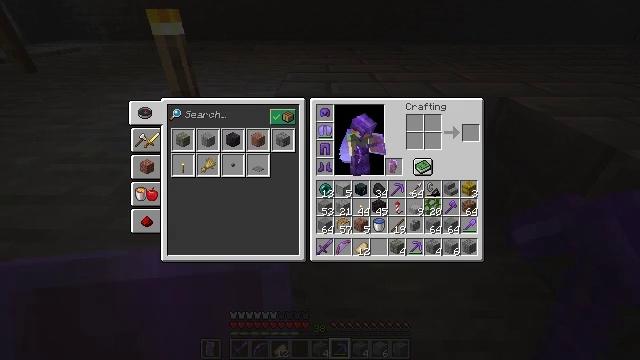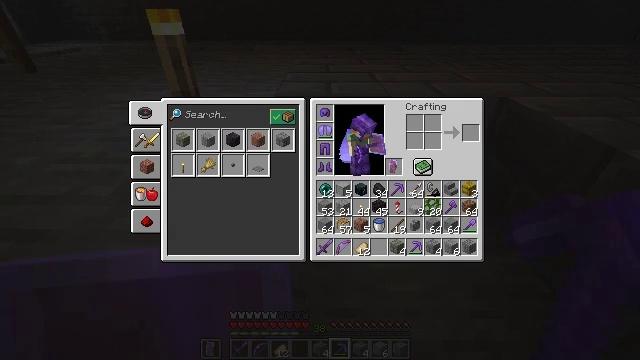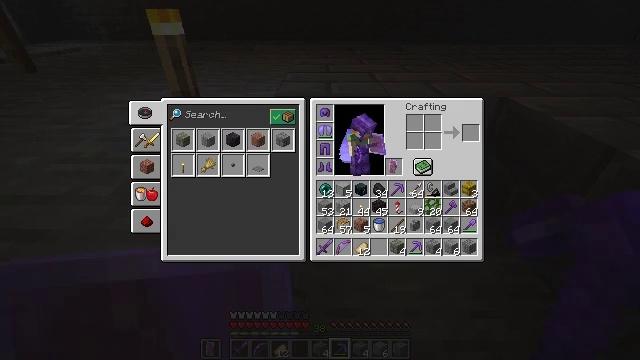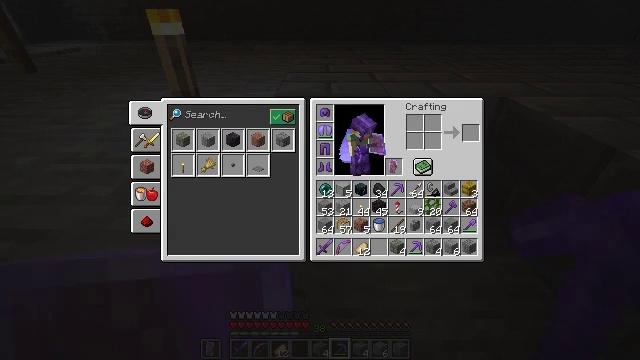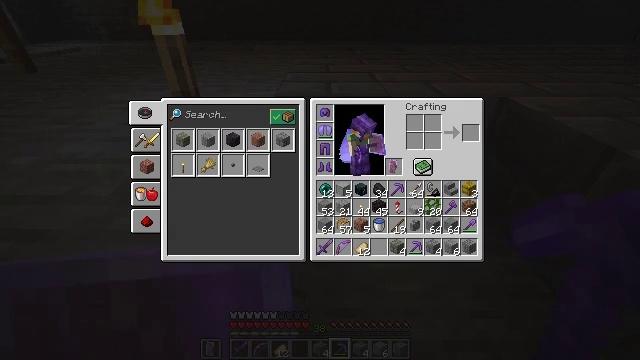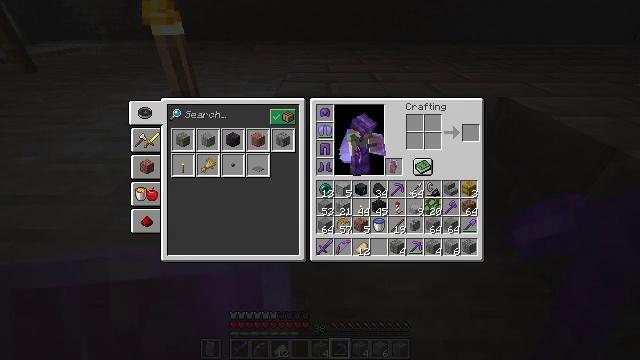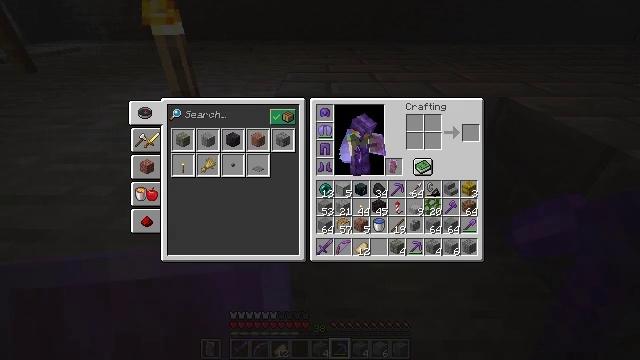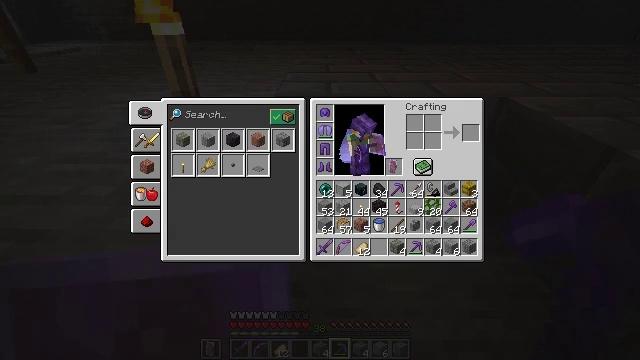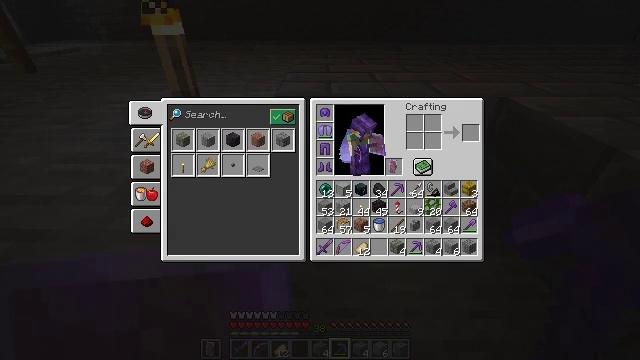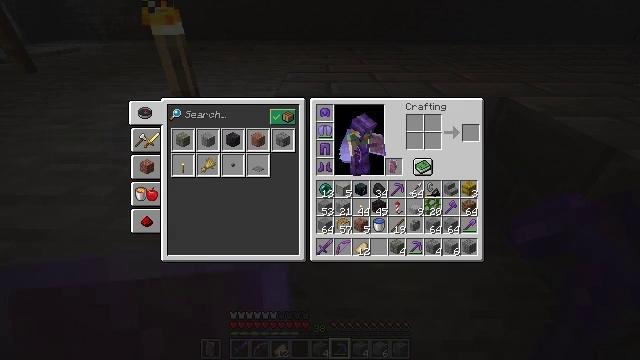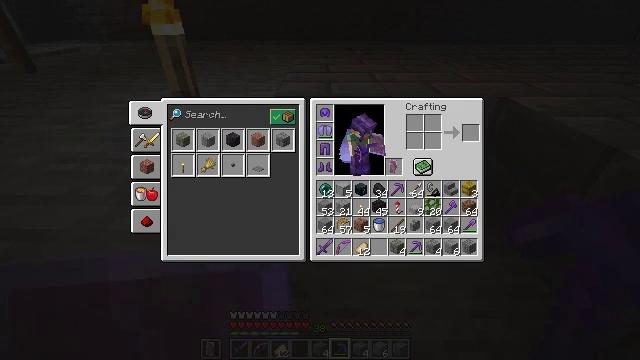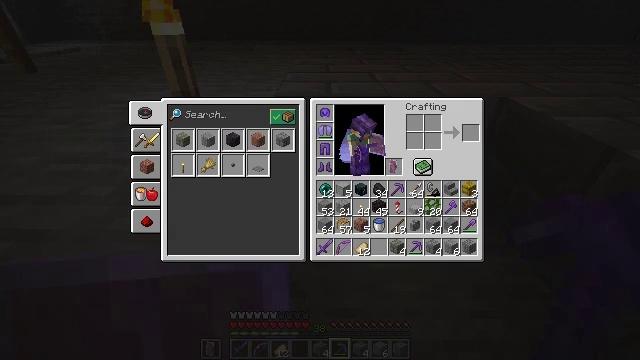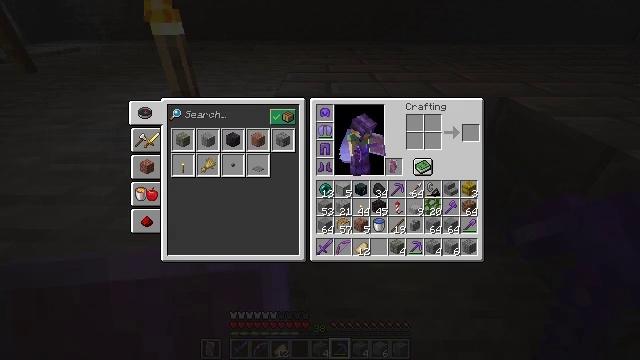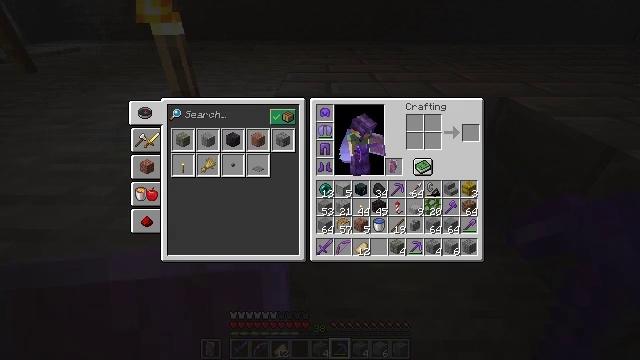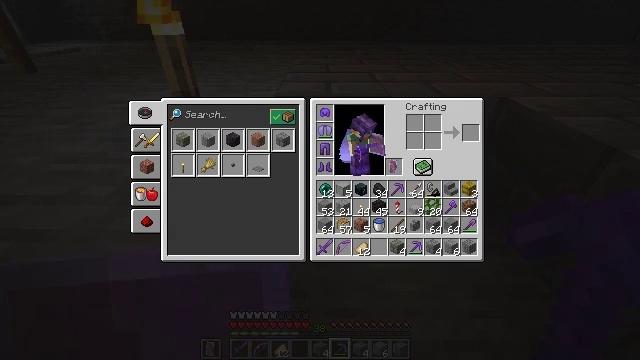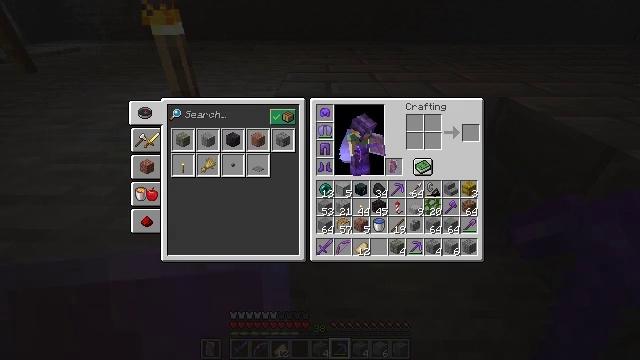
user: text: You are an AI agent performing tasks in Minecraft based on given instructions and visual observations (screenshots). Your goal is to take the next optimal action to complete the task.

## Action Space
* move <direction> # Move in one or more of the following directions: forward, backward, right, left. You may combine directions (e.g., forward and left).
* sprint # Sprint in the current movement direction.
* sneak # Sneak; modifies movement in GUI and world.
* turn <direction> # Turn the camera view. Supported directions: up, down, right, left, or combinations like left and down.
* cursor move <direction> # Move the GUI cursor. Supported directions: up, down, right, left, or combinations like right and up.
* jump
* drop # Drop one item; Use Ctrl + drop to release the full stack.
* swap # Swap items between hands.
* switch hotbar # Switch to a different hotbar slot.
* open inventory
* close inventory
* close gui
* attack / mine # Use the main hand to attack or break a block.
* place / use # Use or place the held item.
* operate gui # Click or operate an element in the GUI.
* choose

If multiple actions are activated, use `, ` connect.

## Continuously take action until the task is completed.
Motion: motion action
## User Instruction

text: Use four blocks of andesite to craft polished andesite.
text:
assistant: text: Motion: no_op
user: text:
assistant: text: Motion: no_op
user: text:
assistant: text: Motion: no_op
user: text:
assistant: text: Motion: no_op
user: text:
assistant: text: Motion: no_op
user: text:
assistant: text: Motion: no_op
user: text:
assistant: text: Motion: no_op
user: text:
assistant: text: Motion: no_op
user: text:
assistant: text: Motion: no_op
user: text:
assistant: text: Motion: no_op
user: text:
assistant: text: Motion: no_op
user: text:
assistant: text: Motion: no_op
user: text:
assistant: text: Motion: no_op
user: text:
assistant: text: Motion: no_op
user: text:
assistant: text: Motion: no_op
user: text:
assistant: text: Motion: no_op
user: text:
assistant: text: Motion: no_op
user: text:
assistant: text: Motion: no_op
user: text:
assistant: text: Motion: no_op
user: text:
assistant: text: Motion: no_op
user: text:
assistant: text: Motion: no_op
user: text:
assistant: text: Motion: no_op
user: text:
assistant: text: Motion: no_op
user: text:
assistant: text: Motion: no_op
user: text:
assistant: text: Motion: no_op
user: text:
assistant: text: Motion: no_op
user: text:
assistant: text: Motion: no_op
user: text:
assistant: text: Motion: no_op
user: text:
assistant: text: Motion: no_op
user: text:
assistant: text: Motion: no_op